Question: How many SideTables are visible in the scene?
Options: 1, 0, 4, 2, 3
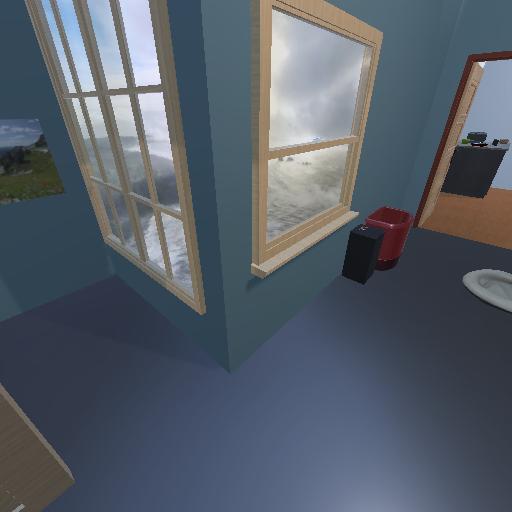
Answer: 1